Question: I have a hosted git repository in my own server and my git repo URL looks like this:
'''
ssh://username@example.com/var/git-repo-path
'''
When I am pushing to the server using Git GUI, I get the following warning.

I can still type 'yes' and skip this screen. But I want to know how to fix this warning?
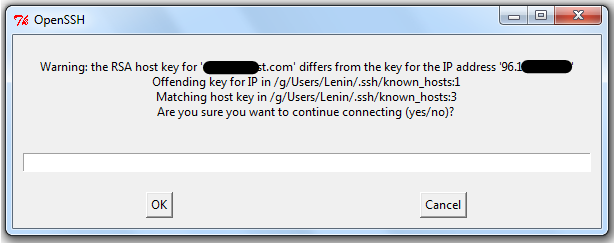
Answer: I would fix this by deleting the line containing the outdated host key in '~/.ssh/known_hosts'. (It looks like the full path on your system is 'G:\Users\Lenin\.ssh\known_hosts'.)
Host key checking is a good thing.
If for some reason you really want to disable the checking, you could add this to '~/.ssh/config':
'''
Host example.com
StrictHostKeyChecking no
UserKnownHostsFile /dev/null
'''